Question: I have an alert dialog with a positive and negative button added programatically. In the dialog layout there are also two buttons, above the AlertDialog's native buttons.

When these two are right next to each other, I realized that in this dialog, the native positive/negative/neutral buttons are not equally weighted. The content of their text determines their horizontal weight, rather than each taking up 50% (or 33% if 3 buttons) of the dialog. So in my case, where the negative button's text is longer than that positive button's text, we get something that looks like the image I posted above.
I can't find a way to fix this, does anyone have an idea?
Thanks!
XML as requested:
'''
<?xml version="1.0" encoding="utf-8"?>
<RelativeLayout xmlns:android="http://schemas.android.com/apk/res/android"
android:layout_width="match_parent"
android:layout_height="match_parent" >
<TextView android:id="@+id/rcd_msg"
android:layout_width="wrap_content"
android:layout_height="wrap_content"
android:layout_centerHorizontal="true"
android:layout_margin="8dp"
android:text="@string/rating_dialog_text"
android:textSize="14dp"
android:textColor="@android:color/white"
android:gravity="center"/>
<RatingBar android:id="@+id/rcd_rating_bar"
android:layout_width="wrap_content"
android:layout_height="wrap_content"
android:layout_below="@id/rcd_msg"
android:layout_margin="8dp"
android:paddingBottom="10dp"
android:numStars="5"
android:rating="0"
android:layout_centerHorizontal="true"/>
<RelativeLayout android:layout_height="56dp"
android:layout_width="match_parent"
android:layout_below="@id/rcd_rating_bar">
<LinearLayout android:layout_width="match_parent"
android:layout_height="match_parent"
android:orientation="horizontal">
<RelativeLayout android:id="@+id/rcd_image"
android:layout_width="0dp"
android:layout_height="fill_parent"
android:background="@color/selectable_transparent"
android:layout_weight="1">
<TextView android:id="@+id/rcd_image_text"
android:layout_height="wrap_content"
android:layout_width="wrap_content"
android:layout_centerInParent="true"
android:paddingLeft="0dp"
android:gravity="center"
android:text="@string/add_image"
android:textColor="@android:color/white"
android:textSize="16sp"
android:clickable="true"/>
<ImageView android:id="@+id/rcd_image_img"
android:layout_height="32dp"
android:layout_width="32dp"
android:layout_centerVertical="true"
android:layout_margin="8dp"
android:layout_toLeftOf="@id/rcd_image_text"
android:scaleType="centerInside"
android:src="@android:drawable/ic_menu_camera"/>
</RelativeLayout>
<RelativeLayout android:id="@+id/rcd_comment"
android:layout_width="0dp"
android:layout_height="fill_parent"
android:background="@color/selectable_transparent"
android:layout_weight="1">
<TextView android:id="@+id/rcd_comment_text"
android:layout_height="wrap_content"
android:layout_width="wrap_content"
android:layout_centerInParent="true"
android:paddingRight="6dp"
android:gravity="center"
android:text="@string/add_comment"
android:textColor="@android:color/white"
android:textSize="16sp"
android:clickable="true"/>
<ImageView android:id="@+id/rcd_comment_img"
android:layout_height="32dp"
android:layout_width="32dp"
android:layout_centerVertical="true"
android:layout_margin="4dp"
android:layout_toRightOf="@id/rcd_comment_text"
android:scaleType="centerInside"
android:src="@drawable/ic_menu_comment"/>
</RelativeLayout>
</LinearLayout>
<LinearLayout android:layout_width="1dp"
android:layout_height="38dp"
android:layout_centerHorizontal="true"
android:layout_alignParentBottom="true"
android:orientation="horizontal"
android:layout_margin="10dp"
android:background="@color/transparent_white" />
</RelativeLayout>
</RelativeLayout>
'''
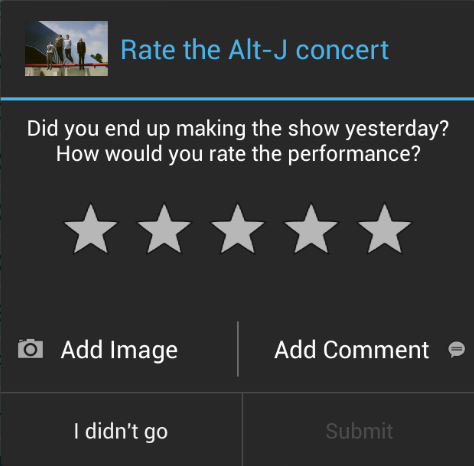
Answer: Figured out a solution... don't know why I didn't think of it before.
I do the following:
'''
mRateConcertDialog.setOnShowListener(new OnShowListener() {
@Override
public void onShow(DialogInterface d) {
Button posButton = mRateConcertDialog.getButton(DialogInterface.BUTTON_POSITIVE);
Button negButton = mRateConcertDialog.getButton(DialogInterface.BUTTON_NEGATIVE);
LayoutParams posParams = (LayoutParams) posButton.getLayoutParams();
posParams.weight = 1;
posParams.width = LayoutParams.MATCH_PARENT;
LayoutParams negParams = (LayoutParams) negButton.getLayoutParams();
negParams.weight = 1;
negParams.width = LayoutParams.MATCH_PARENT;
posButton.setLayoutParams(posParams);
negButton.setLayoutParams(negParams);
}
});
'''
Basically, you have to manipulate the size of the buttons AFTER the dialog is shown. So create an onShowListener and you can just set weights and widths that way. Thanks for the comments, I hope this can help someone in the future.